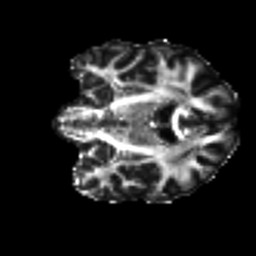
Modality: FA
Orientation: coronal
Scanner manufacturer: siemens
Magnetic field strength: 3 T
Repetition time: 9.6 s
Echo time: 0.077 s